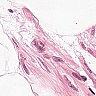
Metastatic tissue present: no